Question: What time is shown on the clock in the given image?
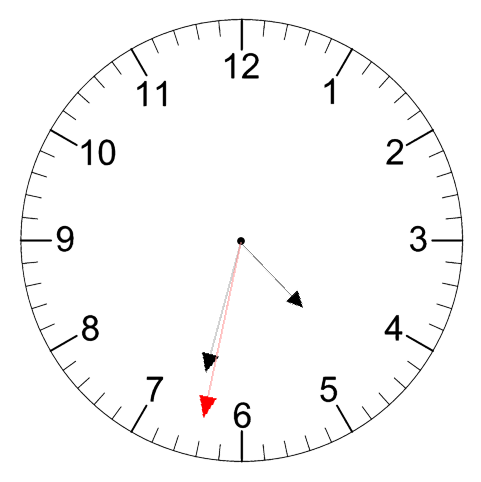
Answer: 04:32:32